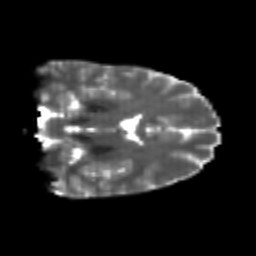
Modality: T2w
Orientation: coronal
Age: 23
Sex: female
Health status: healthy
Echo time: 0.074 s